【题型】解答题　【知识点】平面几何　【难度】medium
如图, 平面四边形$ABDC$中, $\angle ACD=\frac{5\pi}{6}$, $AC=\sqrt{3}$, $CD=1$, $\triangle ABC$的三个内角$A, B, C$的对边分别是$a,b,c$, 且$c\sin A+\sqrt{3}a\cos C=\sqrt{3}b$.}

\textbf{(1) 求角$A$;}

\textbf{(2) 若$AB=\sqrt{7}$, 求$\triangle BAD$的面积.}

\vspace{1em}
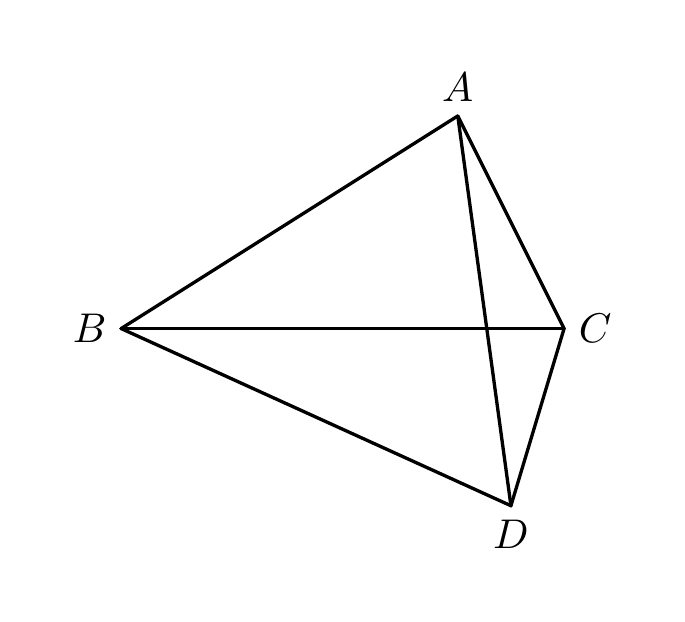
【解答】
\textbf{【答案】}
(1) $A=\frac{\pi}{3}$;

(2) $\sqrt{7}$.

\vspace{1em}

\textbf{【分析】}
(1) 利用正弦定理将边化角, 再由诱导公式及两角和的正弦公式化简, 求出$\tan A$, 即可得解;

(2) 利用余弦定理求出$AD$, 再由正弦定理求出$\sin\angle CAD$, 即可求出$\sin\angle BAD$, 最后由面积公式计算可得.

\vspace{1em}

\textbf{【解答】}
解: (1) 因为在$\triangle ABC$中, $c\sin A+\sqrt{3}a\cos C=\sqrt{3}b$,

故$\sin C\sin A+\sqrt{3}\sin A\cos C=\sqrt{3}\sin B$,

而$\sin B=\sin(A+C)=\sin A\cos C+\cos A\sin C$,

故$\sin C\sin A+\sqrt{3}\sin A\cos C=\sqrt{3}(\sin A\cos C+\cos A\sin C)$,

即$\sin C\sin A=\sqrt{3}\cos A\sin C$,

又$C\in(0,\pi)$, 所以$\sin C>0$,

可得$\sin A=\sqrt{3}\cos A$, 所以$\tan A=\sqrt{3}$,

又$A\in(0,\pi)$,

所以$A=\frac{\pi}{3}$;

(2) 由于$\angle ACD=\frac{5\pi}{6}$, $AC=\sqrt{3}$, $CD=1$,

故$AD^2=AC^2+CD^2-2\cdot AC\cdot CD\cdot\cos\angle ACD=(\sqrt{3})^2+1^2-2\times\sqrt{3}\times1\times\cos\frac{5\pi}{6}=7$,

则$AD=\sqrt{7}$,

又$\frac{AD}{\sin\angle ACD}=\frac{CD}{\sin\angle CAD}$,

故$\sin\angle CAD=\frac{CD\cdot\sin\angle ACD}{AD}=\frac{1\times\sin\frac{5\pi}{6}}{\sqrt{7}}=\frac{1}{2\sqrt{7}}=\frac{\sqrt{7}}{14}$,

又$\angle CAD$为锐角, 所以$\cos\angle CAD=\sqrt{1-\sin^2\angle CAD}=\frac{3\sqrt{21}}{14}$,

所以$\sin\angle BAD=\sin\left(\frac{\pi}{3}-\angle CAD\right)=\sin\frac{\pi}{3}\cos\angle CAD-\cos\frac{\pi}{3}\sin\angle CAD=\frac{\sqrt{3}}{2}\times\frac{3\sqrt{21}}{14}-\frac{1}{2}\times\frac{\sqrt{7}}{14}=\frac{2\sqrt{7}}{7}$,

故$S_{\triangle BAD}=\frac{1}{2}\cdot AB\cdot AD\cdot\sin\angle BAD=\frac{1}{2}\times\sqrt{7}\times\sqrt{7}\times\frac{2\sqrt{7}}{7}=\sqrt{7}$.

\vspace{1em}

\textbf{【点评】}
本题考查了正弦定理和余弦定理的综合应用, 属于中档题.